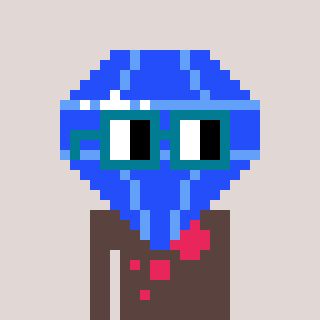
a pixel art character with square dark green glasses, a blue diamond-shaped head and a darkbrown-colored body on a warm background